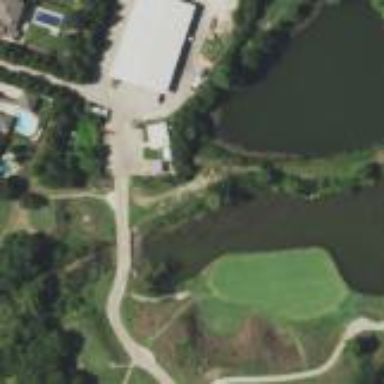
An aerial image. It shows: Water hazard in golf course. The hazard is natural water feature.